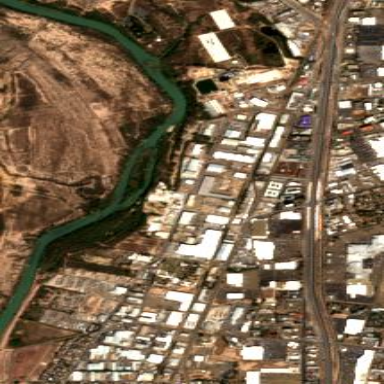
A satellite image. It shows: Industrial area.